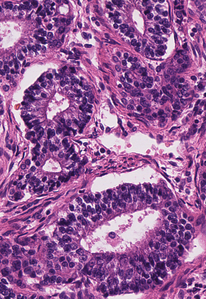
Tumor epithelial tissue: yes
Tumor-associated stroma tissue: yes
Normal tissue: no